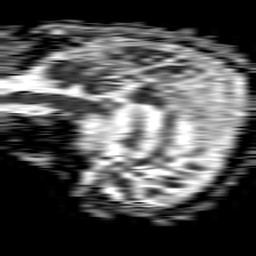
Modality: ADC
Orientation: sagittal
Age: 76
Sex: male
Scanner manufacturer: philips
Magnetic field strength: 1.5 T
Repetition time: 4.6 s
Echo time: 0.08631 s